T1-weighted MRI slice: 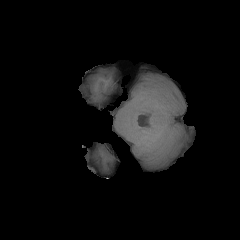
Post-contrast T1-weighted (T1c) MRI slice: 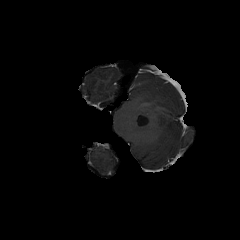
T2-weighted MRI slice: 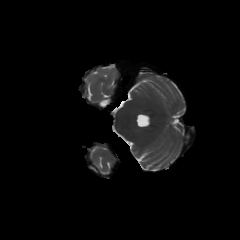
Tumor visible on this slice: no